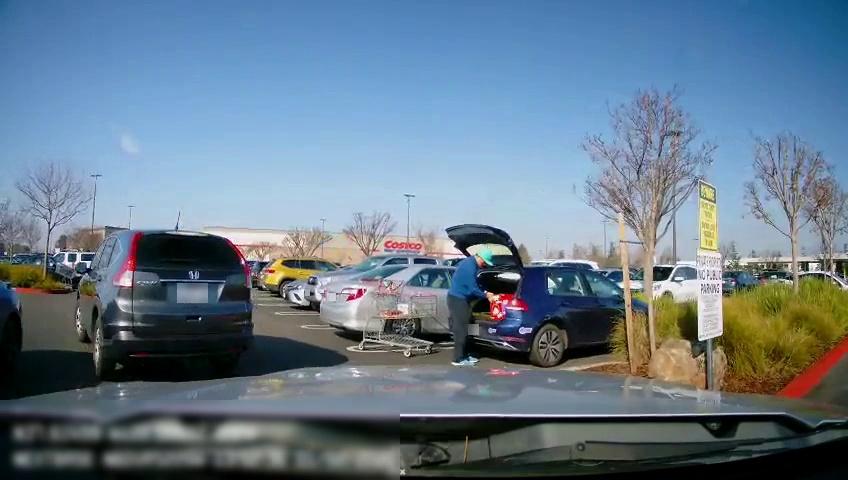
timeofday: Day
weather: Sunny
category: Drivable Space
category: Drivable Space
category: Vehicles | SUV
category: Vehicles | Car
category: Vehicles | Car
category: Vehicles | SUV
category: Vehicles | Car
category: Vehicles | Car
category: Vehicles | Car
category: Vehicles | Car
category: Vehicles | Van
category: Vehicles | Truck
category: Vehicles | Car
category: Vehicles | SUV
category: Vehicles | SUV
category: Pedestrians
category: Vehicles | SUV
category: Vehicles | Truck
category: Traffic | Signs
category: Traffic | Signs